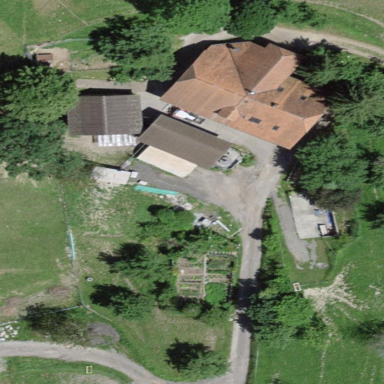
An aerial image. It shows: Farmyard area.